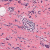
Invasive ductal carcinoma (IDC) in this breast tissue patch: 1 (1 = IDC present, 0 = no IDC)